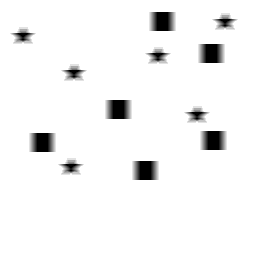
Squares: 6
Triangles: 0
Stars: 6
Total shapes: 12